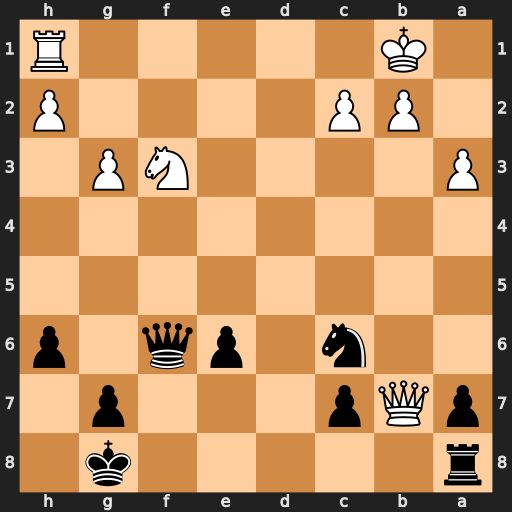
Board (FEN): r5k1/pQp3p1/2n1pq1p/8/8/P4NP1/1PP4P/1K5R
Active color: b
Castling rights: -
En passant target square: -
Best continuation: Rb8 Qxb8+ Nxb8